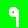
Digit: 9